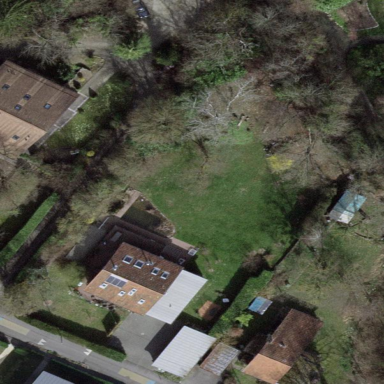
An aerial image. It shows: Garden enclosed by fence.